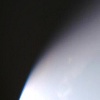
Label: sunburn